Question: I am trying to plot two lines series on a chart. Each line with have different times for their data points. Unfortunately, the code below produces a weird result (probably because the there is not a timestamp for the current level line). Is there another chart type or way that I can fix this issue of the current level going down to zero each target level?
Here is my xaml:
'''
<chartingToolkit:Chart Title="Glucose and Target Levels" x:Name="LevelsChart">
<chartingToolkit:StackedLineSeries>
<chartingToolkit:SeriesDefinition Title="Actual"
ItemsSource="{Binding ElementName=PatientWindow, Path=GlucoseLevels}"
IndependentValuePath="Timestamp"
DependentValuePath="Level" />
<chartingToolkit:SeriesDefinition Title="Target"
ItemsSource="{Binding ElementName=PatientWindow, Path=TargetLevels}"
IndependentValuePath="Timestamp"
DependentValuePath="Level" />
</chartingToolkit:StackedLineSeries>
<chartingToolkit:Chart.Axes>
<chartingToolkit:DateTimeAxis x:Name="LevelsDateTimeAxis" Orientation="X" Minimum="{Binding ElementName=PatientWindow, Path=Minimum}" Maximum="{Binding ElementName=PatientWindow, Path=Maximum}" />
<chartingToolkit:LinearAxis Orientation="Y" Minimum="0" Maximum="200" Interval="20" />
</chartingToolkit:Chart.Axes>
</chartingToolkit:Chart>
'''
Here is the result:

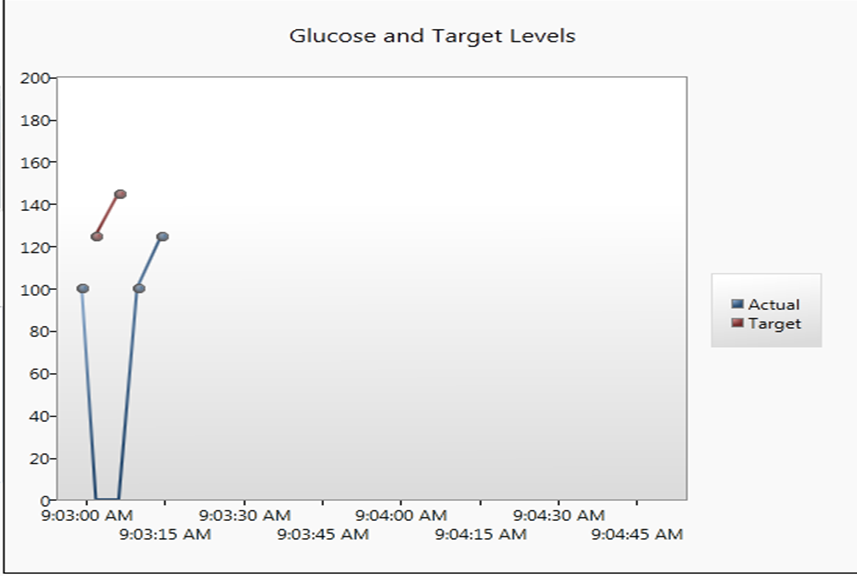
Answer: A 'StackedLineSeries' is not what want and is in fact what is causing you problems. That kind of chart adds the series together vertically to create a total for each independent axis value. Instead just add each 'LineSeries' directly to the 'Chart'.